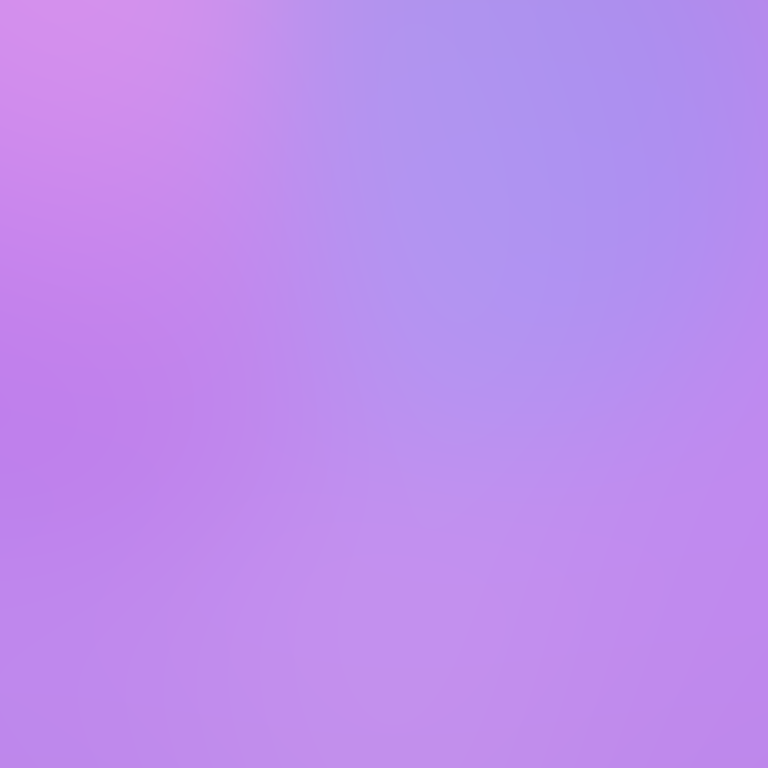
Abstract light effect, smooth gradient from soft lavender to light purple, serene atmosphere, diffuse light, no room, no furniture, no objects.